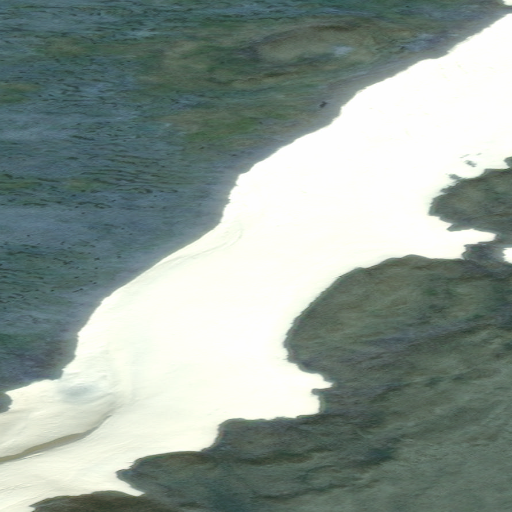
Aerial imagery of ridge(s) in Alaska named Stoney Ridge containing only unknown